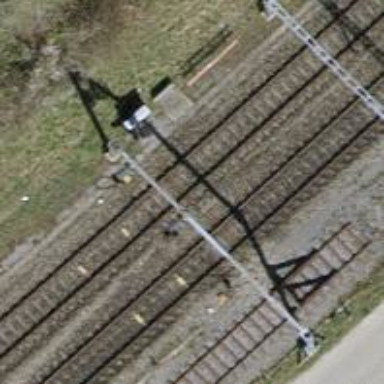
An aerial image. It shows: Railway signal.